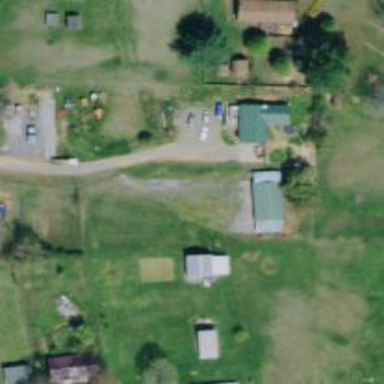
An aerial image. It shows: Driveway.